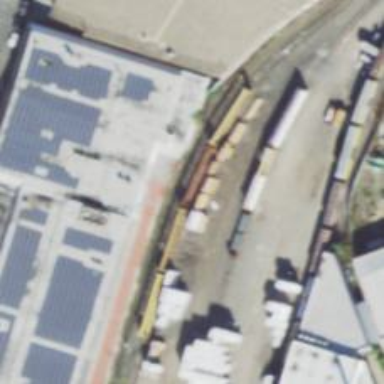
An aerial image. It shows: Railway yard.